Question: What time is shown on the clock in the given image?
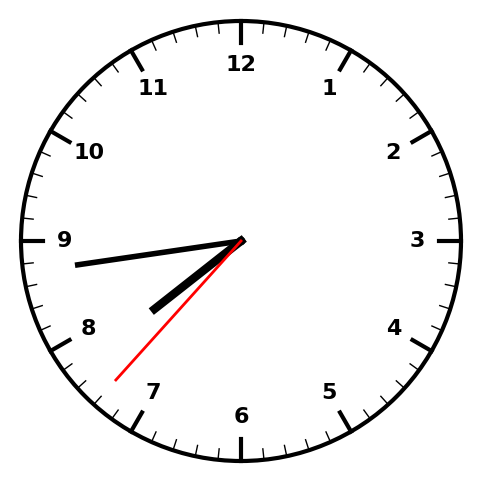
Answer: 07:43:37